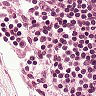
Metastatic tissue present: no